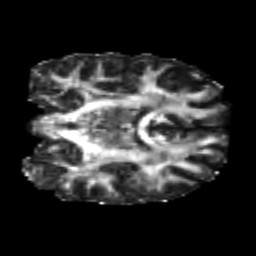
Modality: FA
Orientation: coronal
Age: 23
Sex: male
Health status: healthy
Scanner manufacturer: philips
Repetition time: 7.386 s
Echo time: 0.08599 s